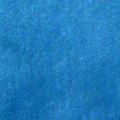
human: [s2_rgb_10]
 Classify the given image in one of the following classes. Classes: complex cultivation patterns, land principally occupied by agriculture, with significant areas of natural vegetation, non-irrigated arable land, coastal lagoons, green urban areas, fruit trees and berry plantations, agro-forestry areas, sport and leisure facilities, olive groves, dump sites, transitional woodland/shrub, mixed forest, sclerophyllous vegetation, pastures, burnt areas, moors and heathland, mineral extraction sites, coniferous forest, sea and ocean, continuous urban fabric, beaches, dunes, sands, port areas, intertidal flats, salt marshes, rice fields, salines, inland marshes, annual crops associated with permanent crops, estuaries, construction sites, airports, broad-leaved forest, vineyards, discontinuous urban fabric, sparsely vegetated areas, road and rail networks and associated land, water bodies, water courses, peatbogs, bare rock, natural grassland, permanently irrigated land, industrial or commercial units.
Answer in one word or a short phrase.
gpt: sea and ocean